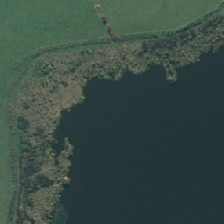
Land cover: lake_pond